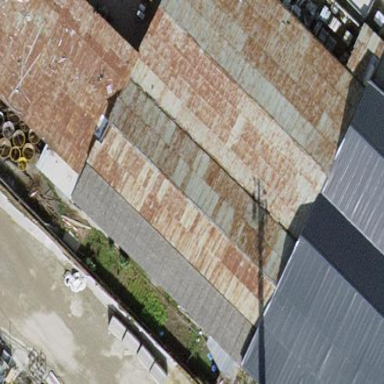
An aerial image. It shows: Industrial building.